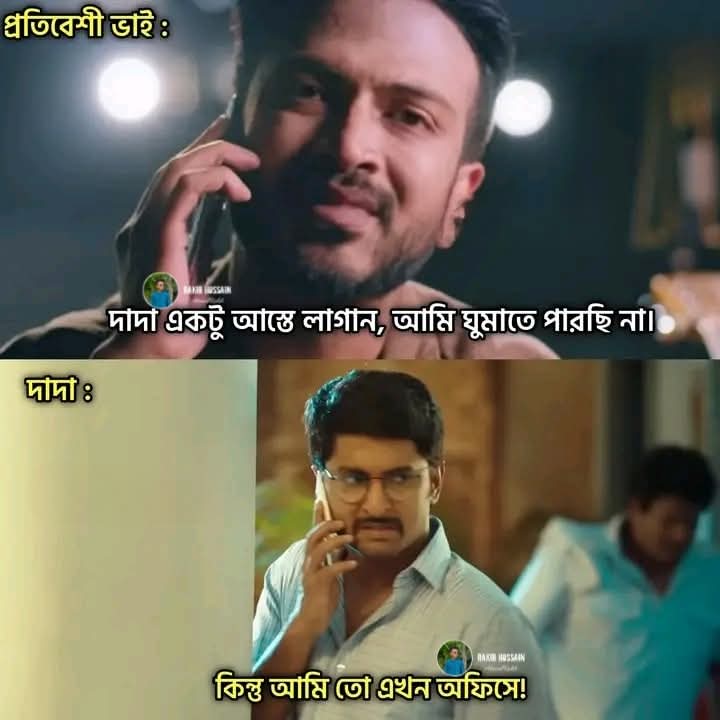
Text: প্রতিবেশী ভাই :
দাদা একটু আস্তে লাগান, আমি ঘুমাতে পারছি না।
দাদা :
কিন্তু আমি তো এখন অফিসে!
Label: Hate
Hate category: Personal Offence
Targeted group: Society